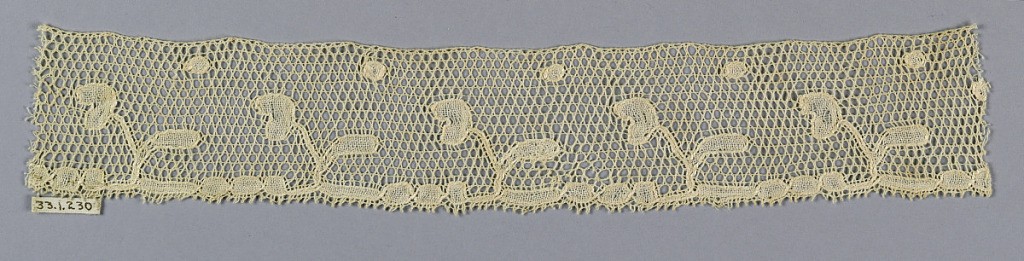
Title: Edge
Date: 18th century
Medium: linen Technique: bobbin lace, Mechlin style with Point de Paris ground
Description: Sprig and dot pattern with a six-point star mesh (Point de Paris).